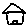
Label: house